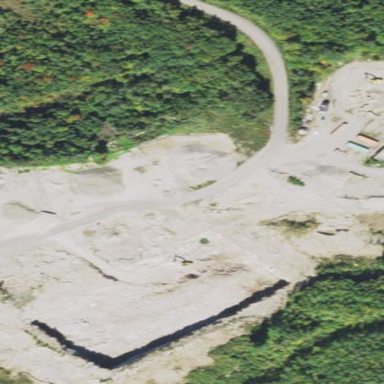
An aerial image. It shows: Quarry area.